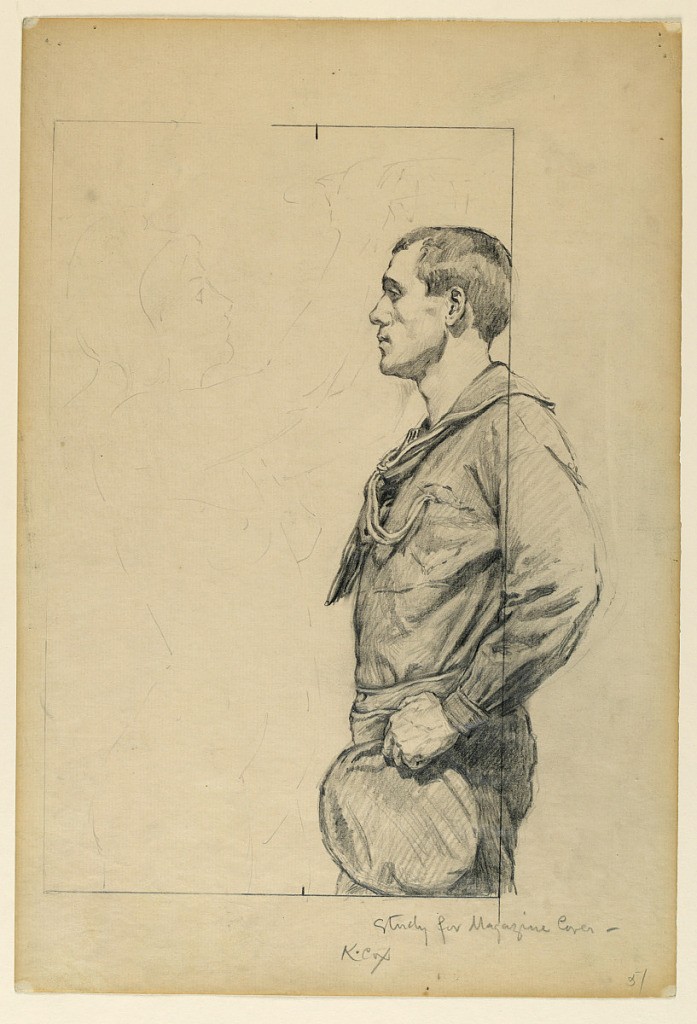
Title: Design for Magazine Cover
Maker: Kenyon Cox, American, 1856–1919
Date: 1898
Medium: Graphite on paper
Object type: Drawing
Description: Sketch of a magazine cover with a male figure wearing a United States Navy uniform and the outline of a female figure placing a crown on his head.